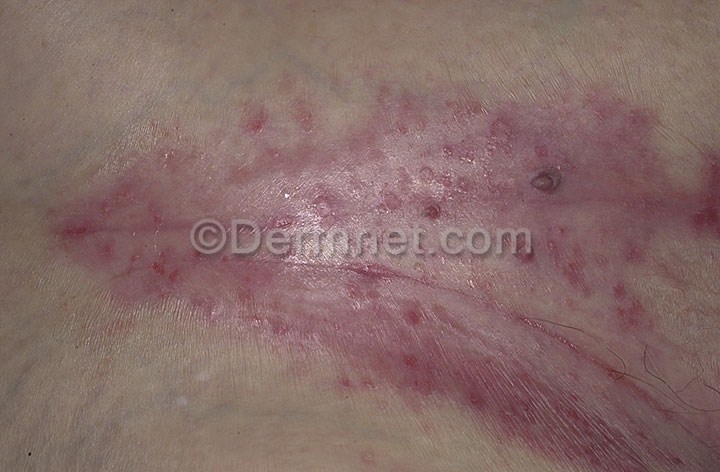
Disease: Tinea Ringworm Candidiasis and other Fungal Infections